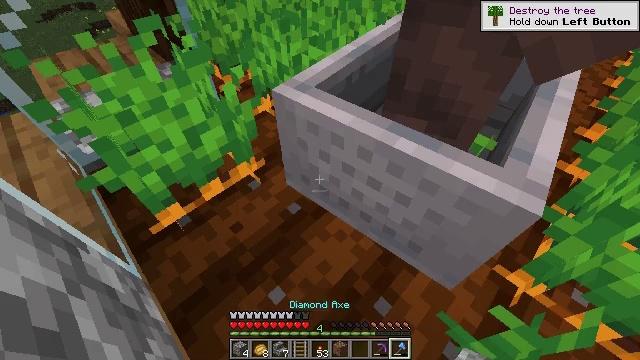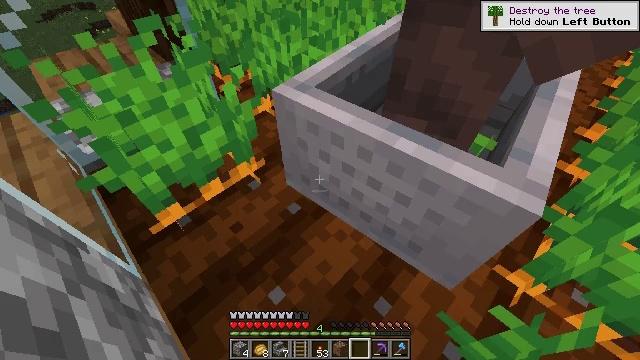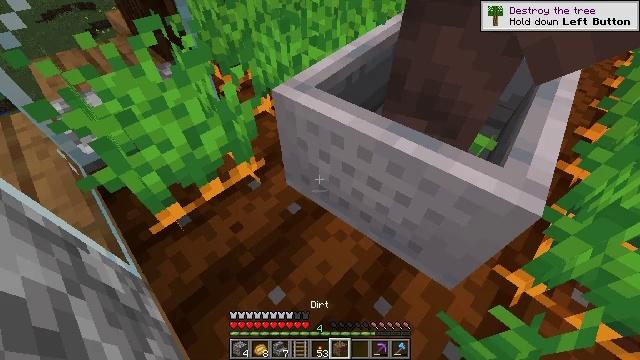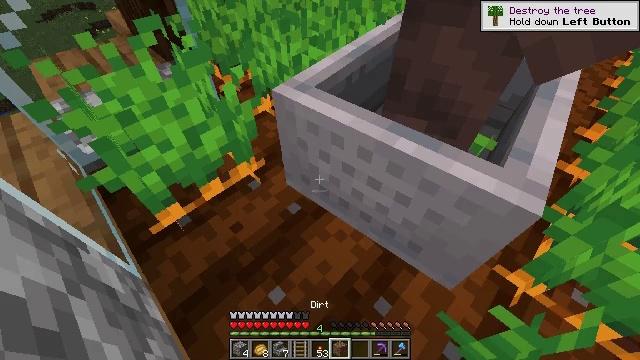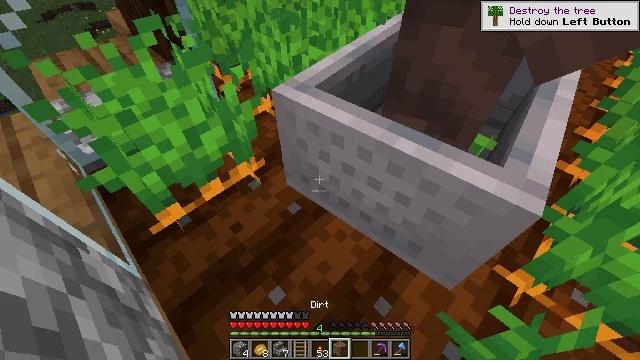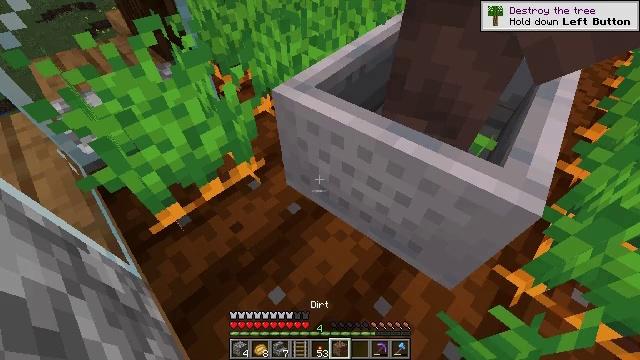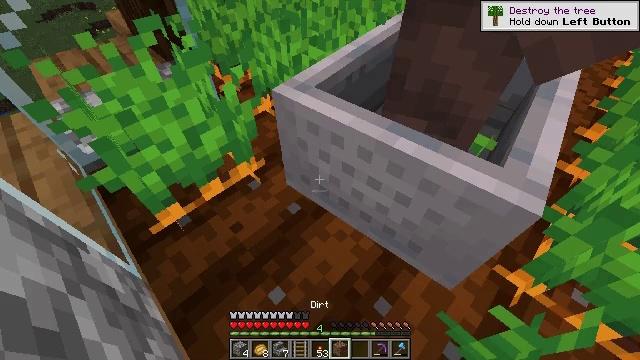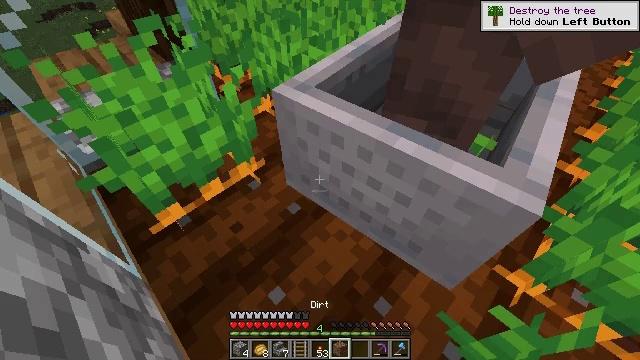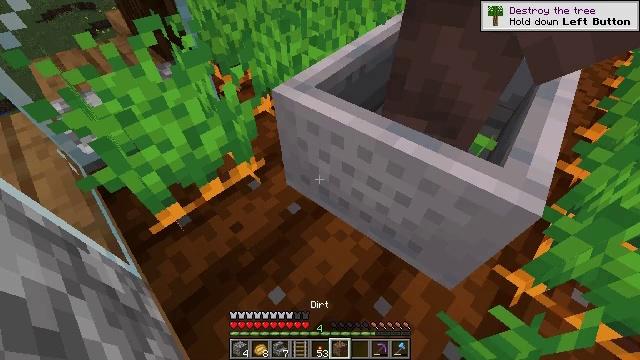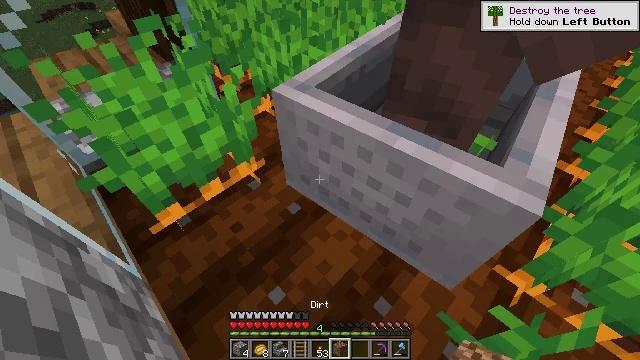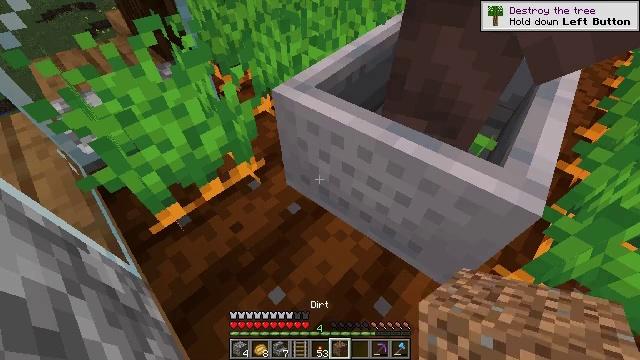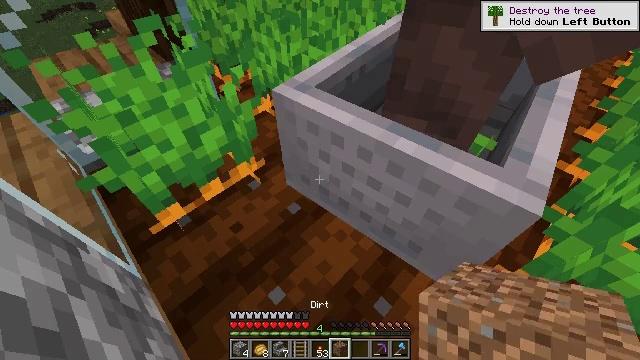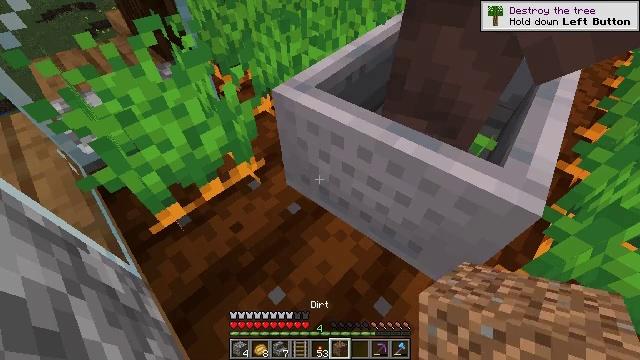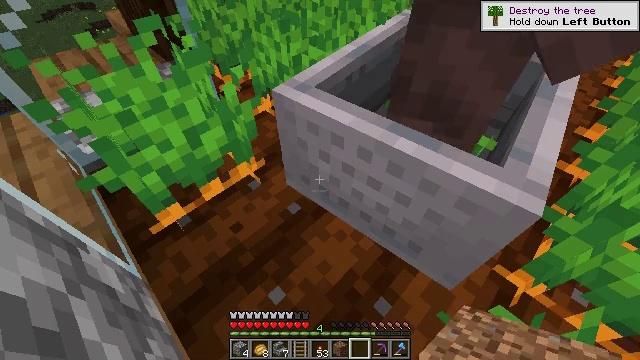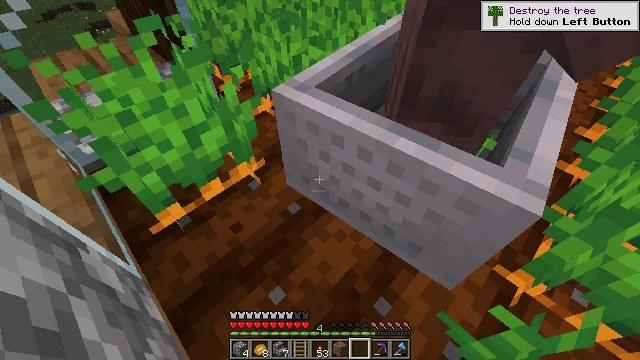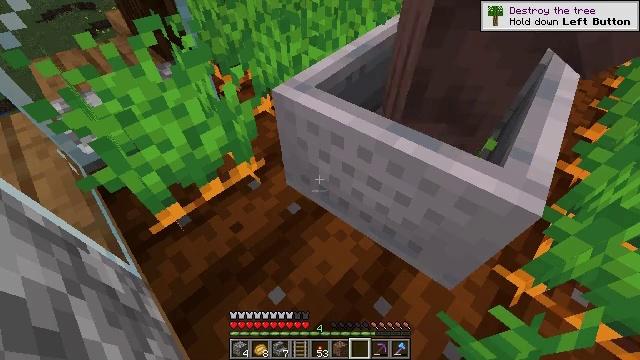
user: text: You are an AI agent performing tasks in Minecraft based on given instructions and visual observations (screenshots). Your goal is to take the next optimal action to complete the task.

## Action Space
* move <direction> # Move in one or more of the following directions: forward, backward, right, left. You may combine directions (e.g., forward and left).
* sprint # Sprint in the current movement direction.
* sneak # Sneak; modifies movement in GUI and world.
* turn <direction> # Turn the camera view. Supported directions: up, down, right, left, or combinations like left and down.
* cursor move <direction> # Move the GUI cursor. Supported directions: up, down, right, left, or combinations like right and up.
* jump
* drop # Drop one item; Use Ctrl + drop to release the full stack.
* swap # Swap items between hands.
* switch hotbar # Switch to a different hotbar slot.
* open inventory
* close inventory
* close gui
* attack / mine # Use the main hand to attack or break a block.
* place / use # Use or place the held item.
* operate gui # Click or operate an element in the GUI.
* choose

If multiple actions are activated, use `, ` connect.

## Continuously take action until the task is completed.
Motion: motion action
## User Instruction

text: Dig up carrots from the soil.
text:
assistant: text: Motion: sneak
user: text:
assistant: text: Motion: sneak
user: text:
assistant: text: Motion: sneak
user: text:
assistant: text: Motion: sneak
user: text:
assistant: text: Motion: sneak
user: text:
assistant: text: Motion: sneak
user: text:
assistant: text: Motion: sneak
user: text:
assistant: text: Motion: sneak
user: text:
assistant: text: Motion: sneak
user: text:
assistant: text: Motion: sneak
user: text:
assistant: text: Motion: sneak
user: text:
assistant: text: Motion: sneak
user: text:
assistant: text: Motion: sneak
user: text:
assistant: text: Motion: sneak
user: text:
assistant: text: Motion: sneak
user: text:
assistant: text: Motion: sneak
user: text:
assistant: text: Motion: sneak
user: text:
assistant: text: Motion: sneak
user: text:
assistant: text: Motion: sneak
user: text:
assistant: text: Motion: sneak
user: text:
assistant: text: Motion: sneak
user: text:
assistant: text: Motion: sneak
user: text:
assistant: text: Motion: sneak
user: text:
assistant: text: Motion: sneak
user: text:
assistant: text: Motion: sneak
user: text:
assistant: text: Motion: sneak
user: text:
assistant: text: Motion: sneak
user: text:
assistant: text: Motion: sneak
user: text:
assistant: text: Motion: sneak
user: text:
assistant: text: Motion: sneak